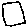
Label: square